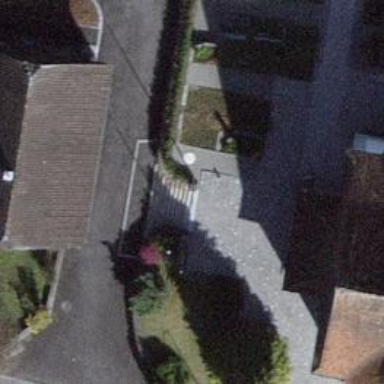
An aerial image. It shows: Set of steps on the road.